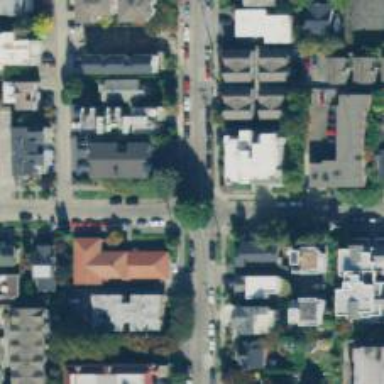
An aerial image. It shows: Residential road with separate sidewalk.